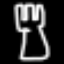
Label: fork